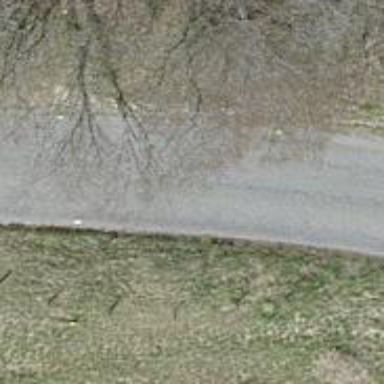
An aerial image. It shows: Secondary road.